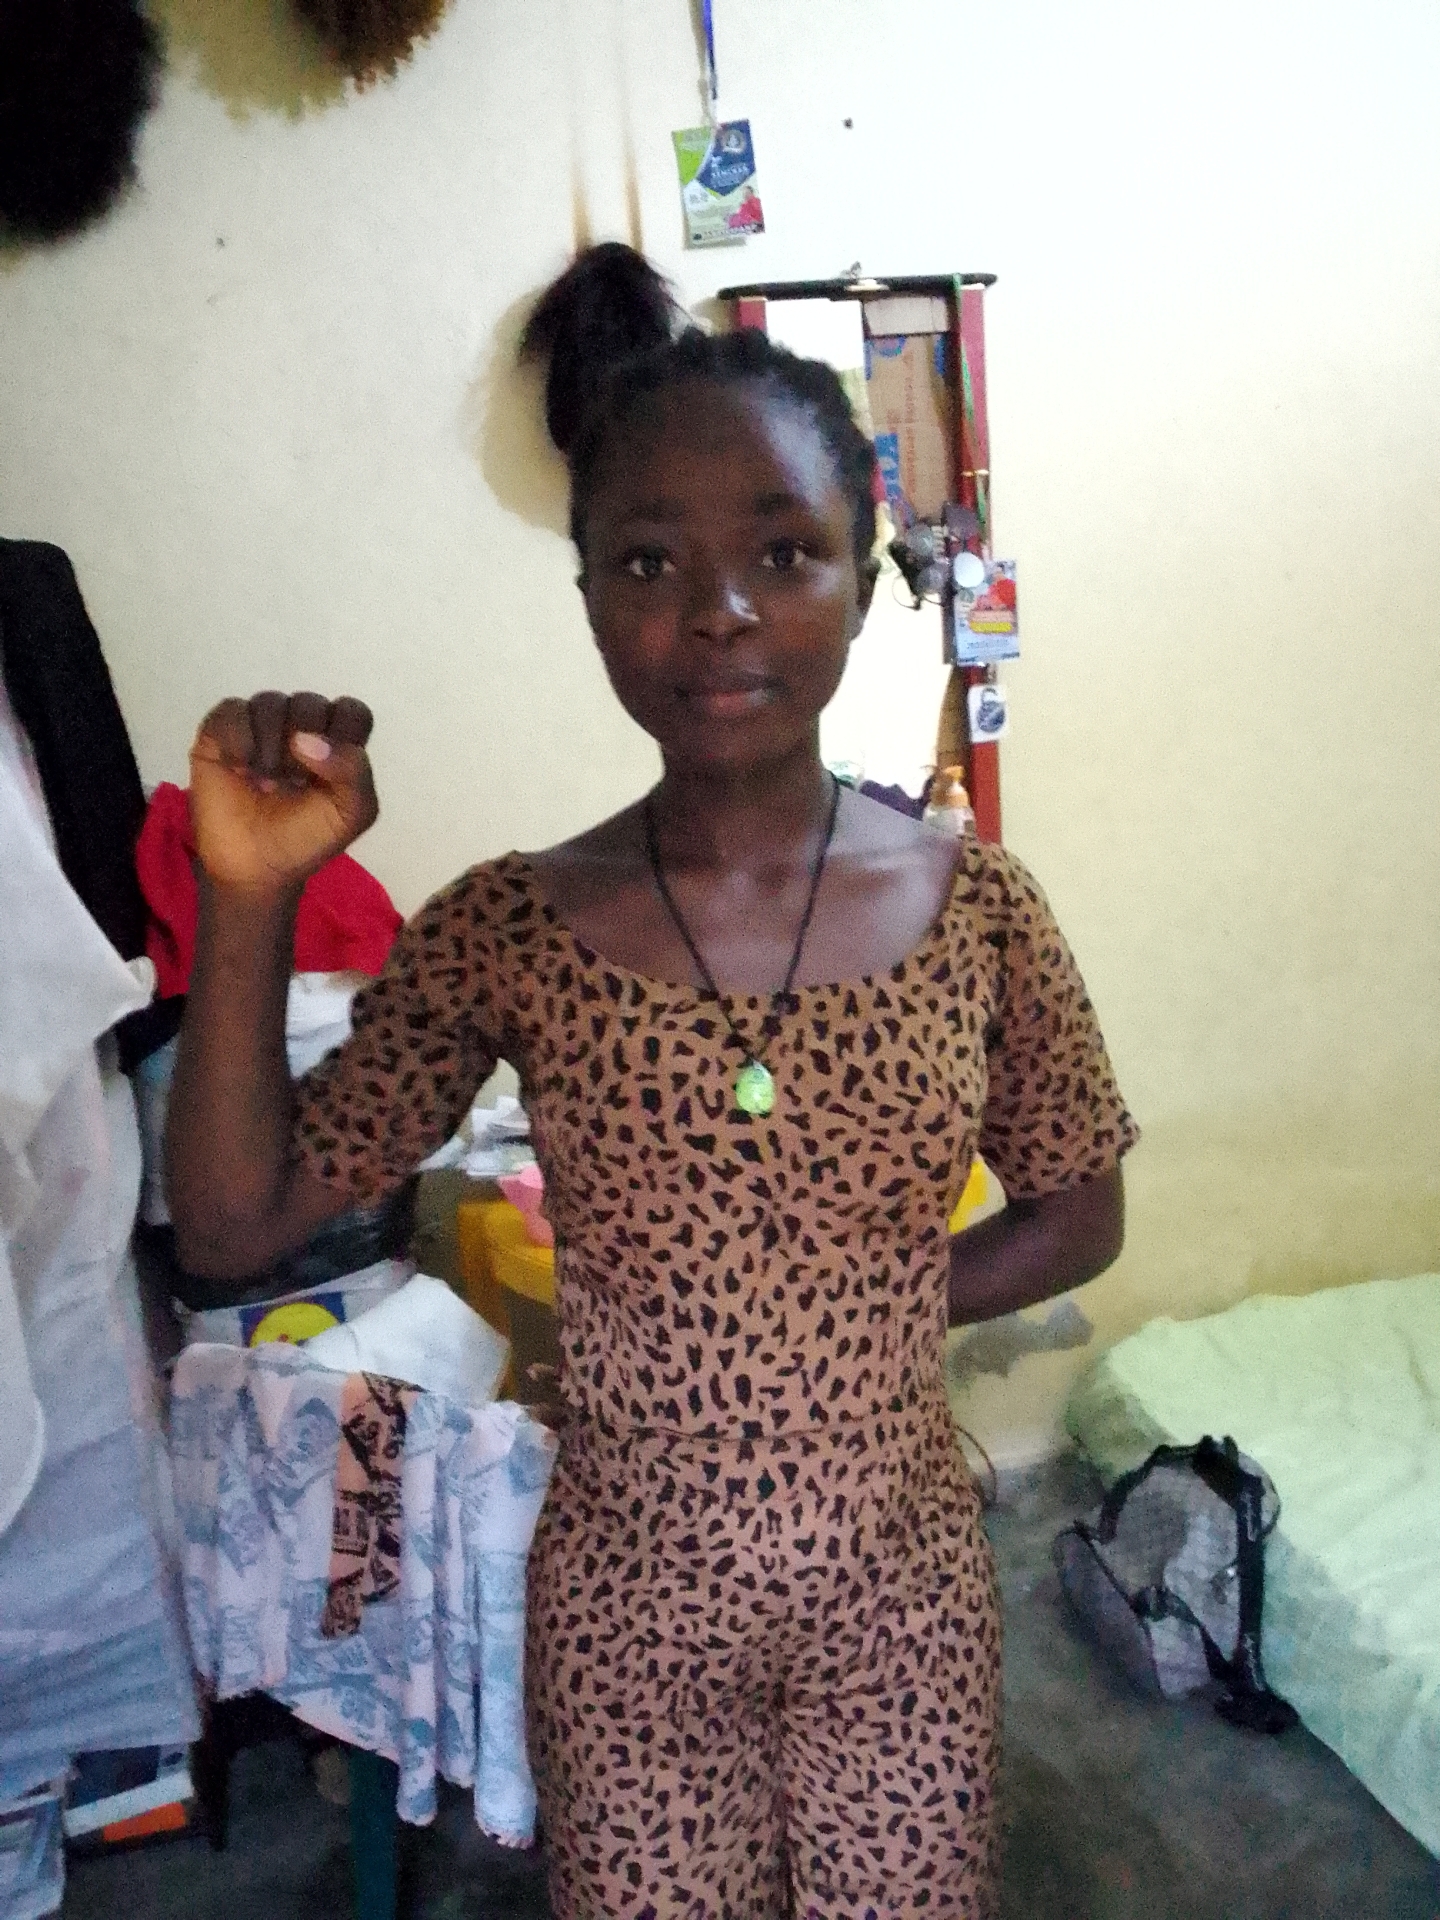
Label: noise